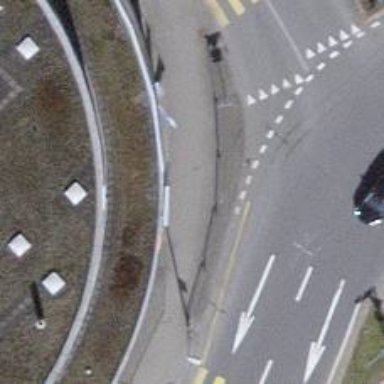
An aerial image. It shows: Sidewalk along the footway.